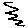
Label: zigzag